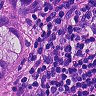
Metastatic tissue present: yes